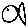
Label: fish